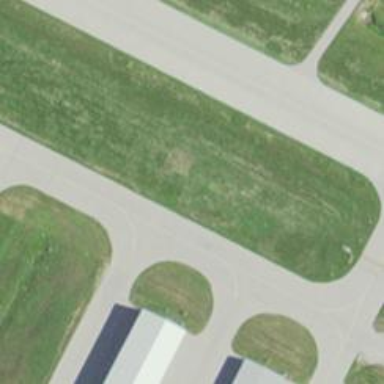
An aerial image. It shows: View of taxiway at the airport.